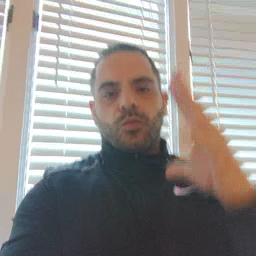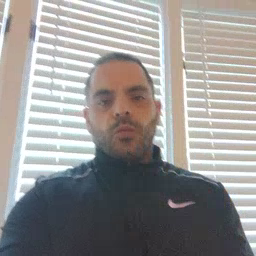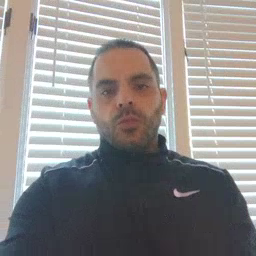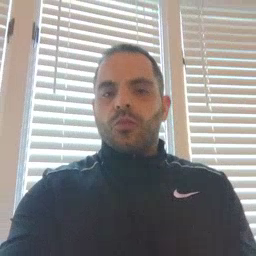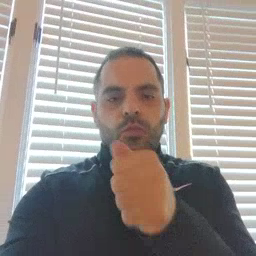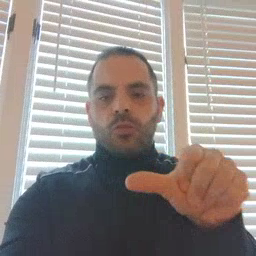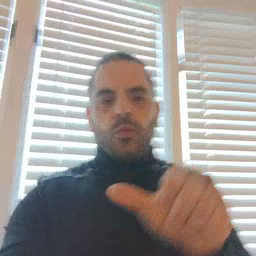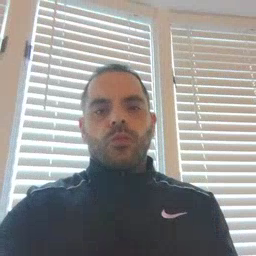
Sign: any